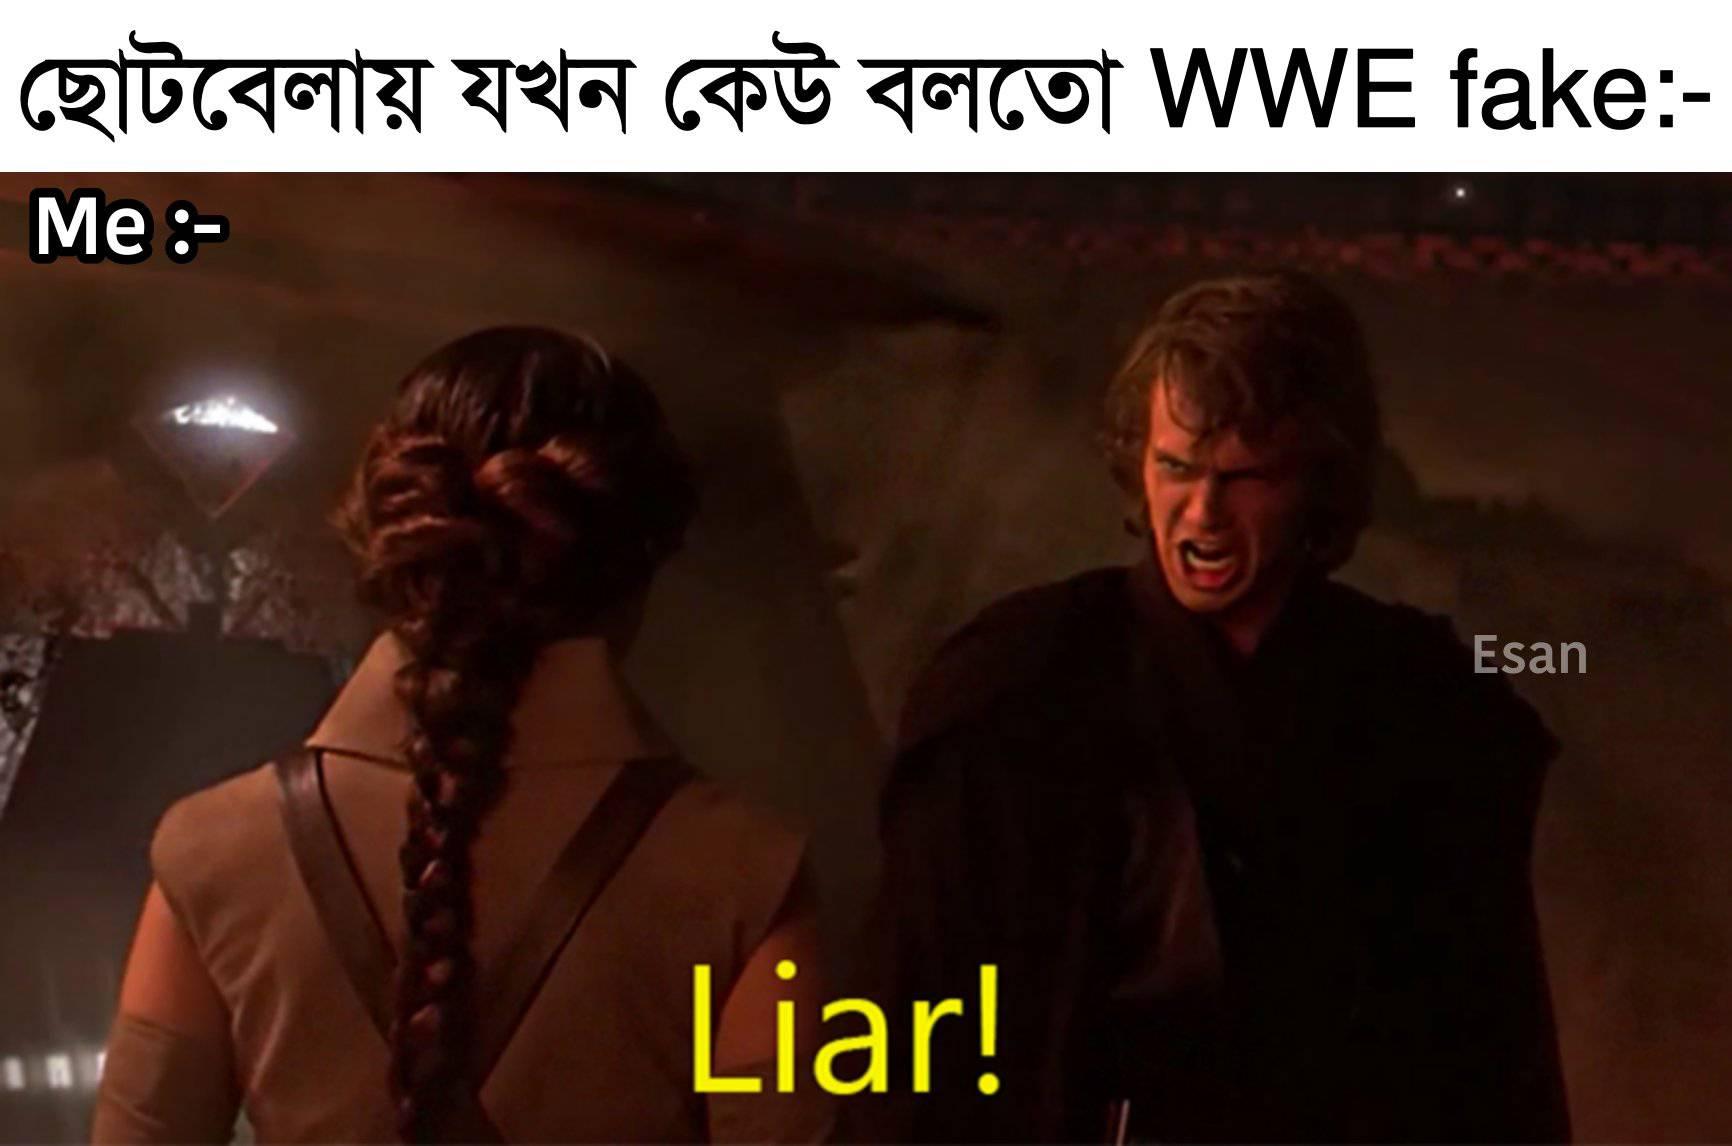
Caption: ছোটবেলায় যখন কেউ বলতো WWE fake:-       Me:-    Liar!
Label: non-hate